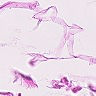
Metastatic tissue present: no